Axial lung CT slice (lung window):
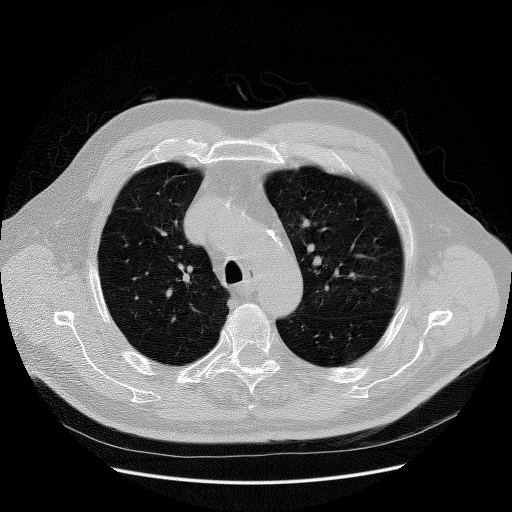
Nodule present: no